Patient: sex F, age 57
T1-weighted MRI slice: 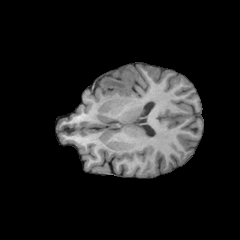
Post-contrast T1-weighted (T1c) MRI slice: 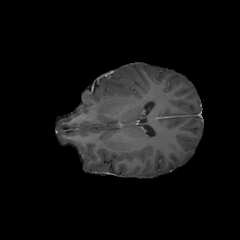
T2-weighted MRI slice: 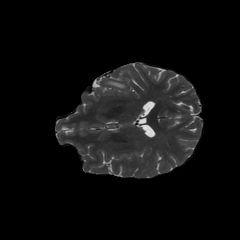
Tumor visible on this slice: yes
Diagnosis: Glioblastoma, IDH-wildtype
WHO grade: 4